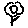
Label: flower